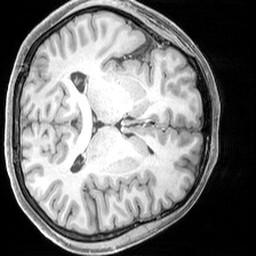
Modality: T1w
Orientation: axial
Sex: female
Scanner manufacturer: siemens
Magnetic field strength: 3 T
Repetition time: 2.3 s
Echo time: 0.00226 s